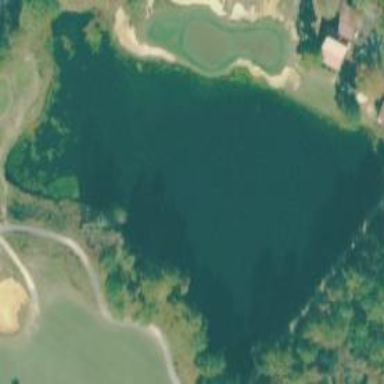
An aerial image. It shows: Peaceful pond surrounded by nature.